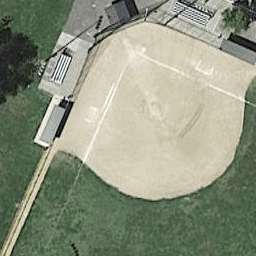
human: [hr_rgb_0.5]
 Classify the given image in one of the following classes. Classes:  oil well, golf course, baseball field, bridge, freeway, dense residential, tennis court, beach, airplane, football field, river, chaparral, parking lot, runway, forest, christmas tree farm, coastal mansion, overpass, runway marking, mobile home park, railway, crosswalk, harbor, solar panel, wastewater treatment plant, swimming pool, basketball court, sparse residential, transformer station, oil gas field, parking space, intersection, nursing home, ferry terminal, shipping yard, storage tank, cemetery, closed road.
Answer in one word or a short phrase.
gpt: baseball field